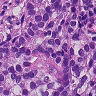
Metastatic tissue present: yes